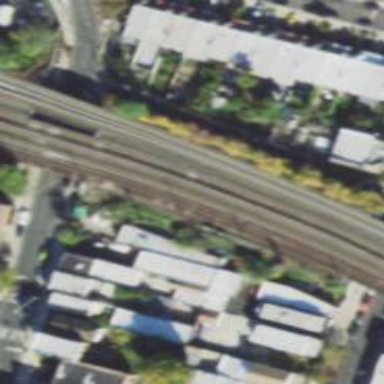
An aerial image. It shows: Electrified railway with rail tracks.